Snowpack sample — Loveland Pass, Silver Plume, Colorado, USA (2/11/26, 12:00 PM MST)
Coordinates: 39.663, -105.886
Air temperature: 35 °F
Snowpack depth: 82 cm
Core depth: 30 cm
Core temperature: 28.4 °F
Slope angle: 13°, slope face: 12°
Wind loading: high
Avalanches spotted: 1
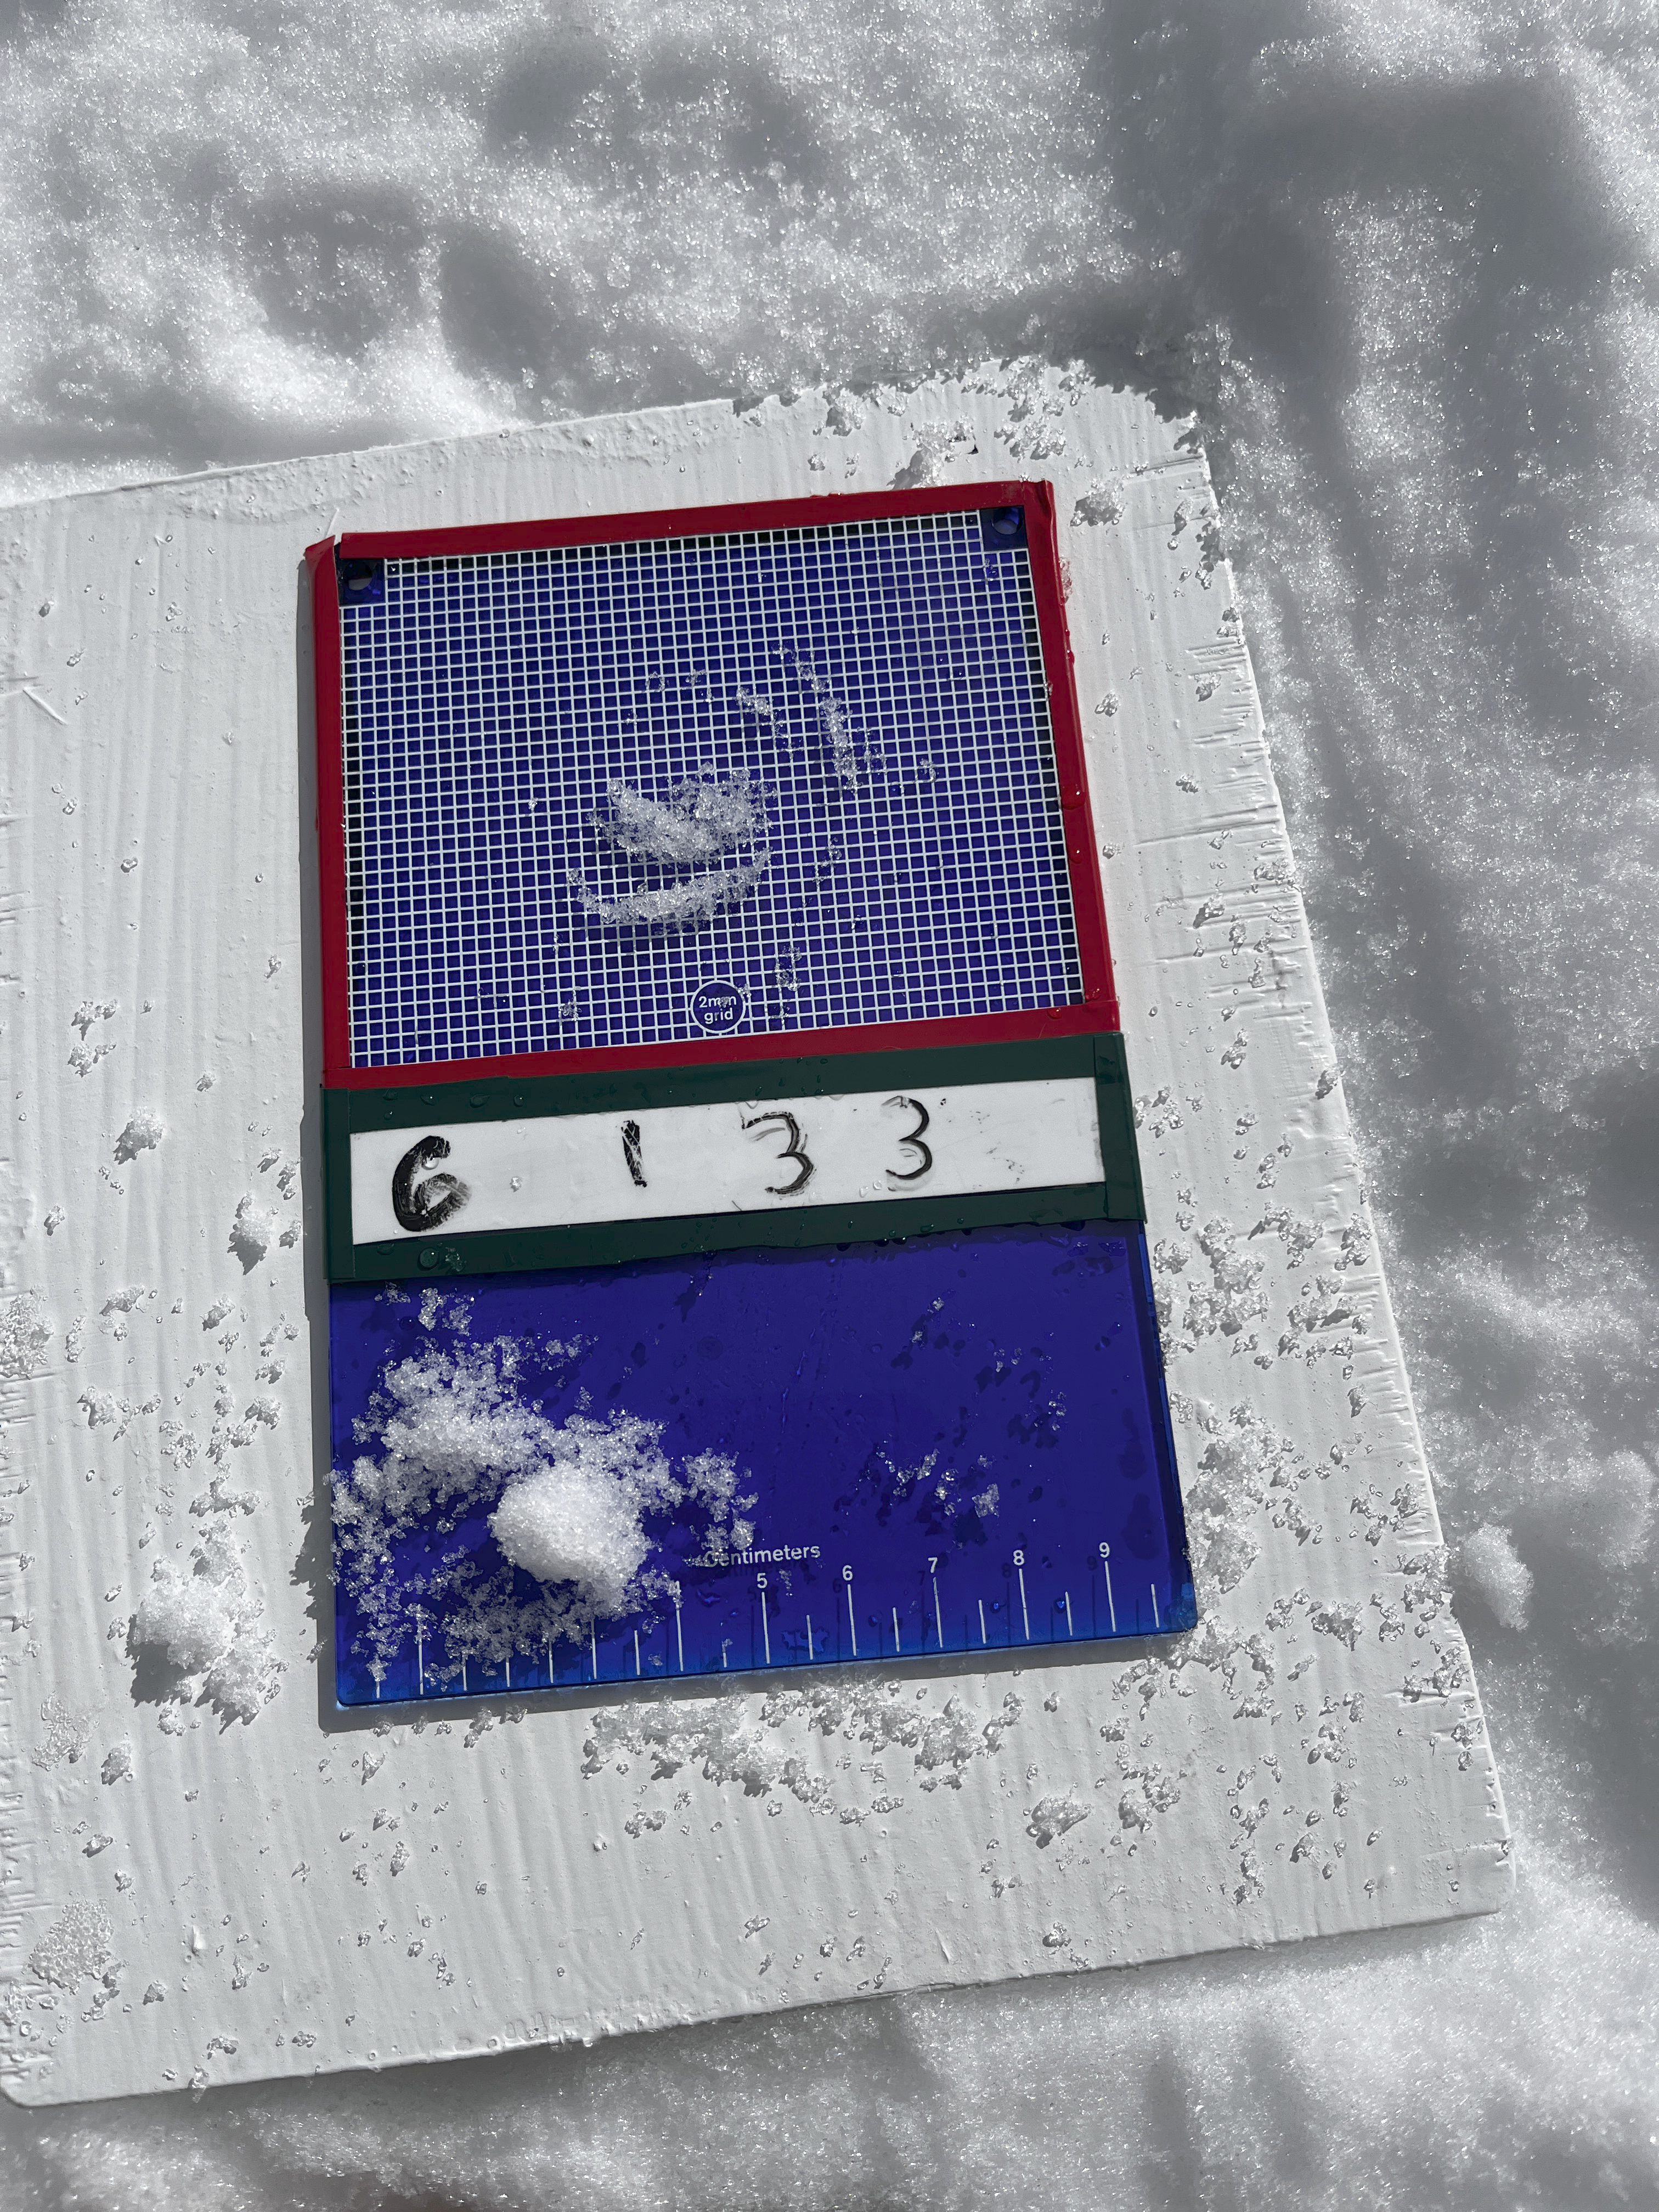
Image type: crystal_card
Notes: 1 small avalanche spotted on the north side of the bowl, lots of wind loading